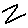
Label: zigzag